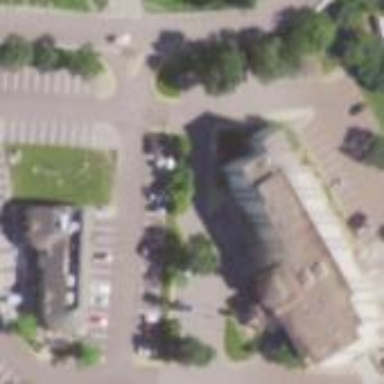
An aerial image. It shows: Hotel building.